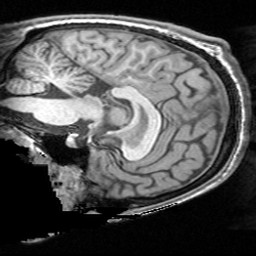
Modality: T1w
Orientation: sagittal
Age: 23
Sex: male
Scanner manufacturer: siemens
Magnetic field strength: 3 T
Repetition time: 1.62 s
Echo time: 0.003 s